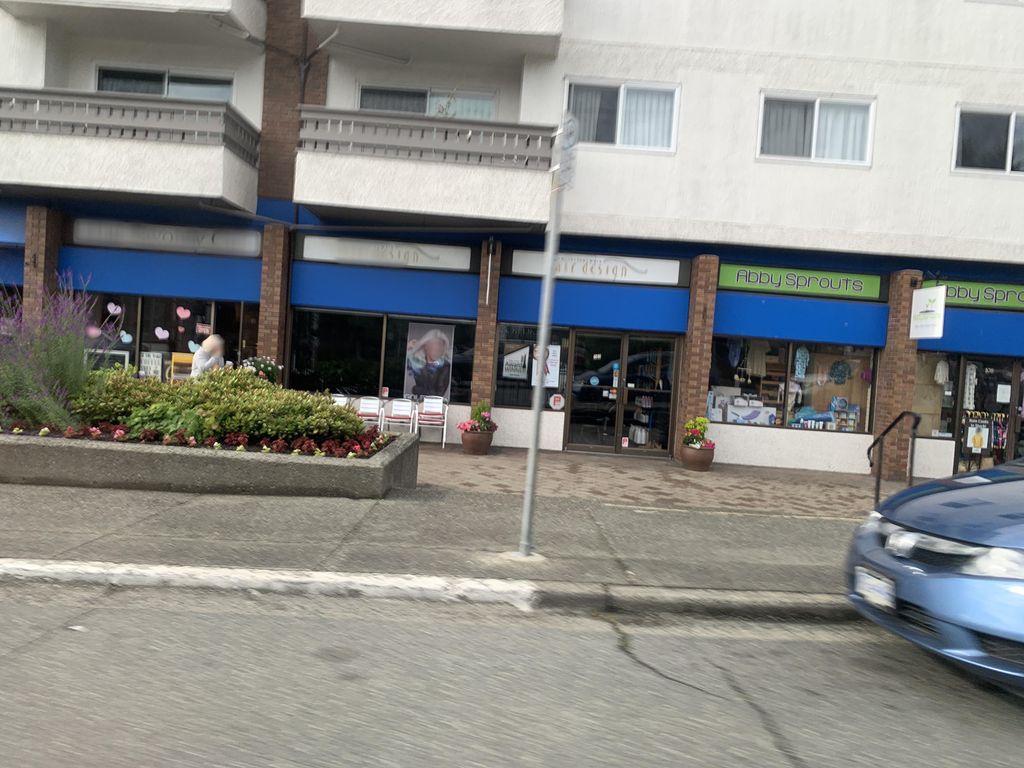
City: victoria